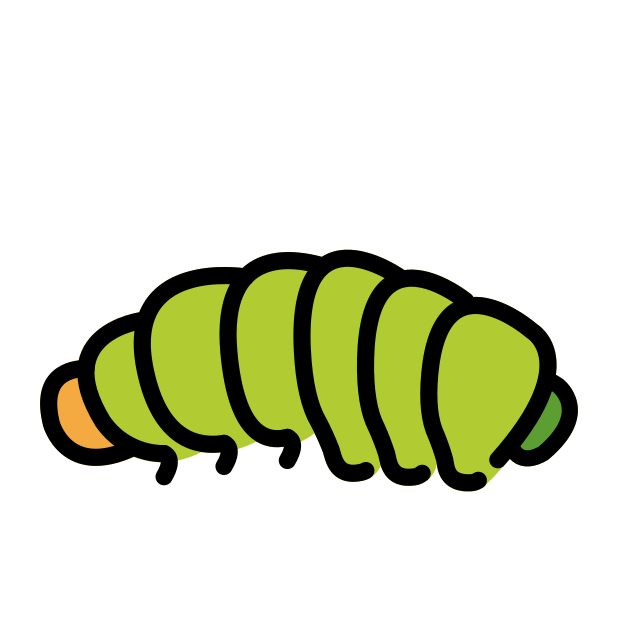
Emoji: 🐛
Name: bug
Unicode: 0x1f41b